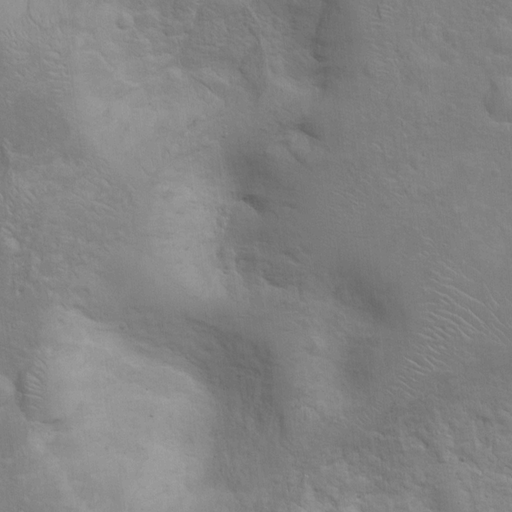
Classes present: Background, Cone